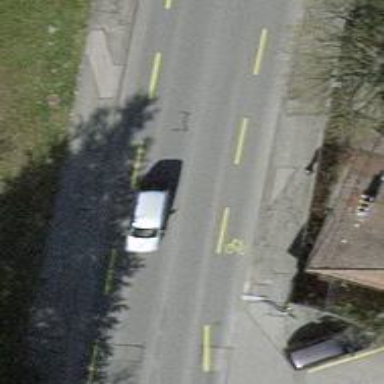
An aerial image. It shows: Tertiary road with asphalt surface including cycle lane.